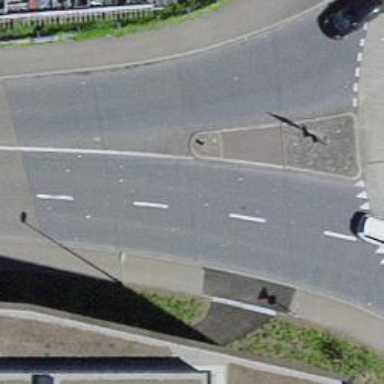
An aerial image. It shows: Traffic calming island.